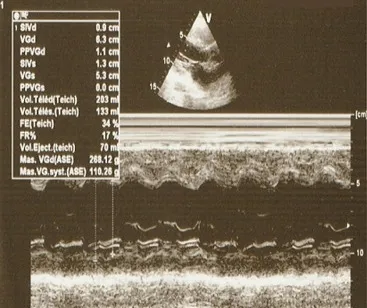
Echocardiographic left ventricular M-mode images:. Day 1: LV diameter was enlarged.
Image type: radiology (ultrasound)